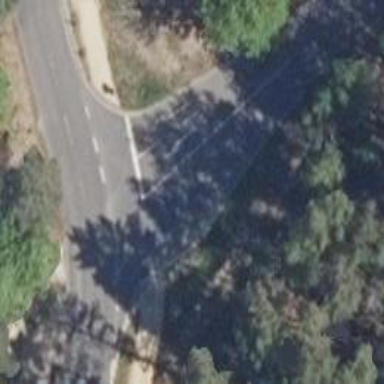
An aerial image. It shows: Road with stop sign.